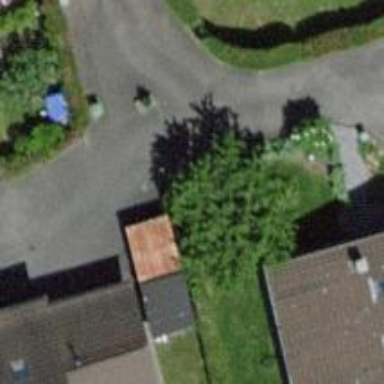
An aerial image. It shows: Driveway.